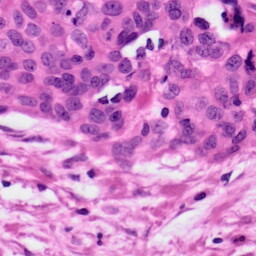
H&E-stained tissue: Ovarian